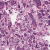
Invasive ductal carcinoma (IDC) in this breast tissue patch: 1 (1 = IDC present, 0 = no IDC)